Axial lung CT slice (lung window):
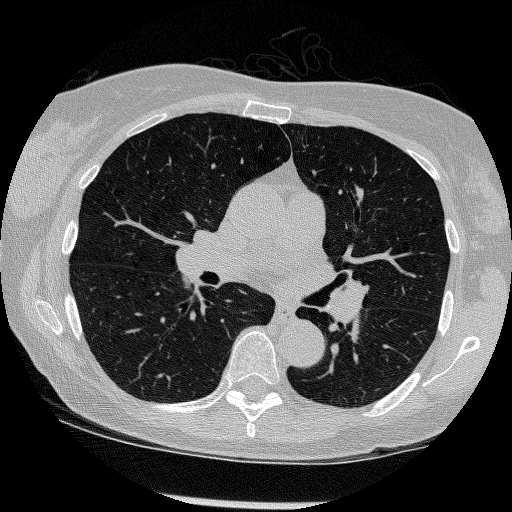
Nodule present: no